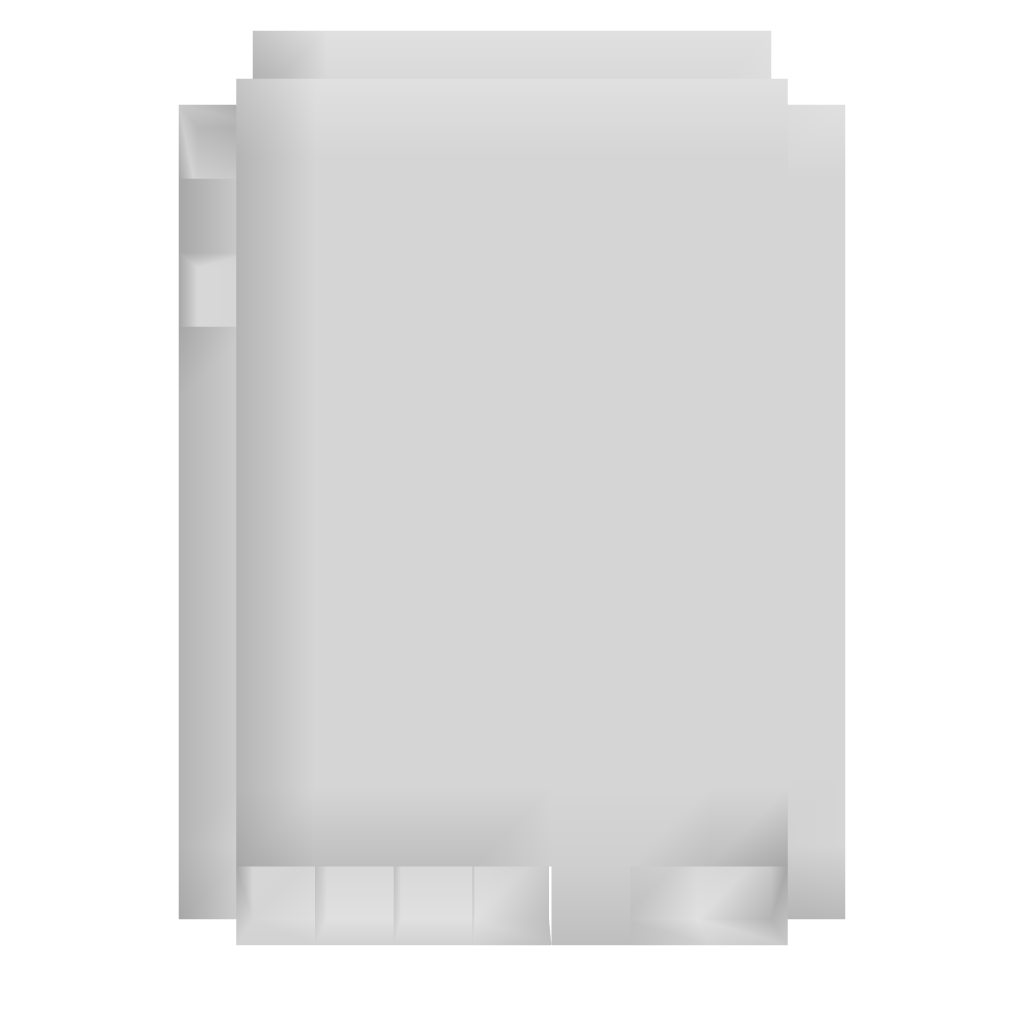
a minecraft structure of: Easy 7-Segment Counter by Chunkie bad low quality